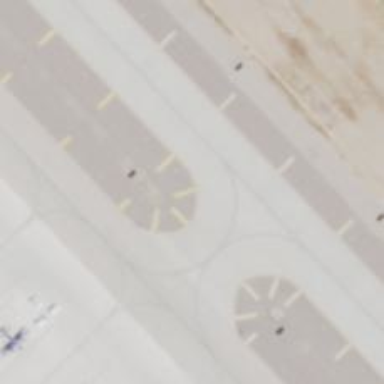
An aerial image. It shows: View of taxiway at the airport.